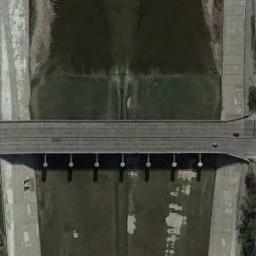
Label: bridge